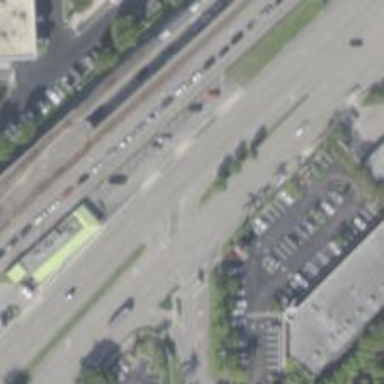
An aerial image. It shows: Trunk link highway.